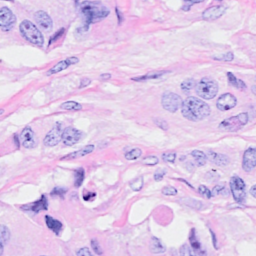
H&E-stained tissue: Breast